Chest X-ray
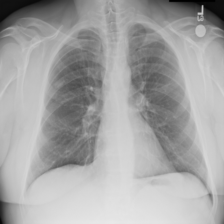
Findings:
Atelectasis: negative
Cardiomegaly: negative
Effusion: negative
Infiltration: negative
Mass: negative
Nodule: negative
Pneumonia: negative
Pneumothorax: negative
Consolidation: negative
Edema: negative
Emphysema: negative
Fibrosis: negative
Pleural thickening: negative
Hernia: negative